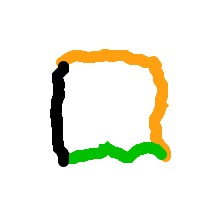
Shape: square